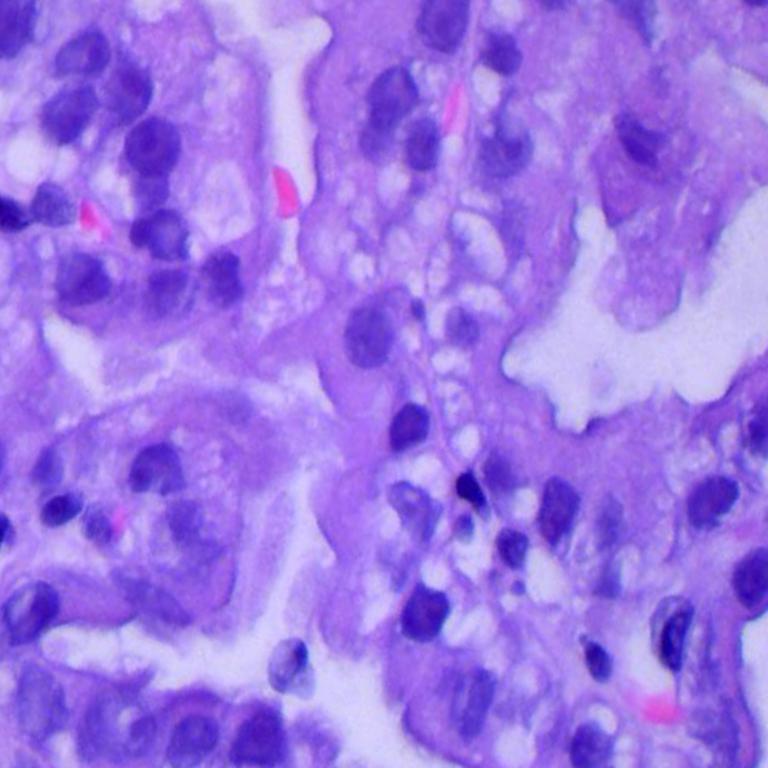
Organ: lung
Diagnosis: adenocarcinomas